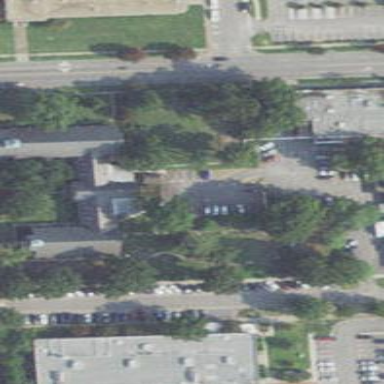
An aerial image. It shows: Parking area with surface.